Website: walmart
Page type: gifting
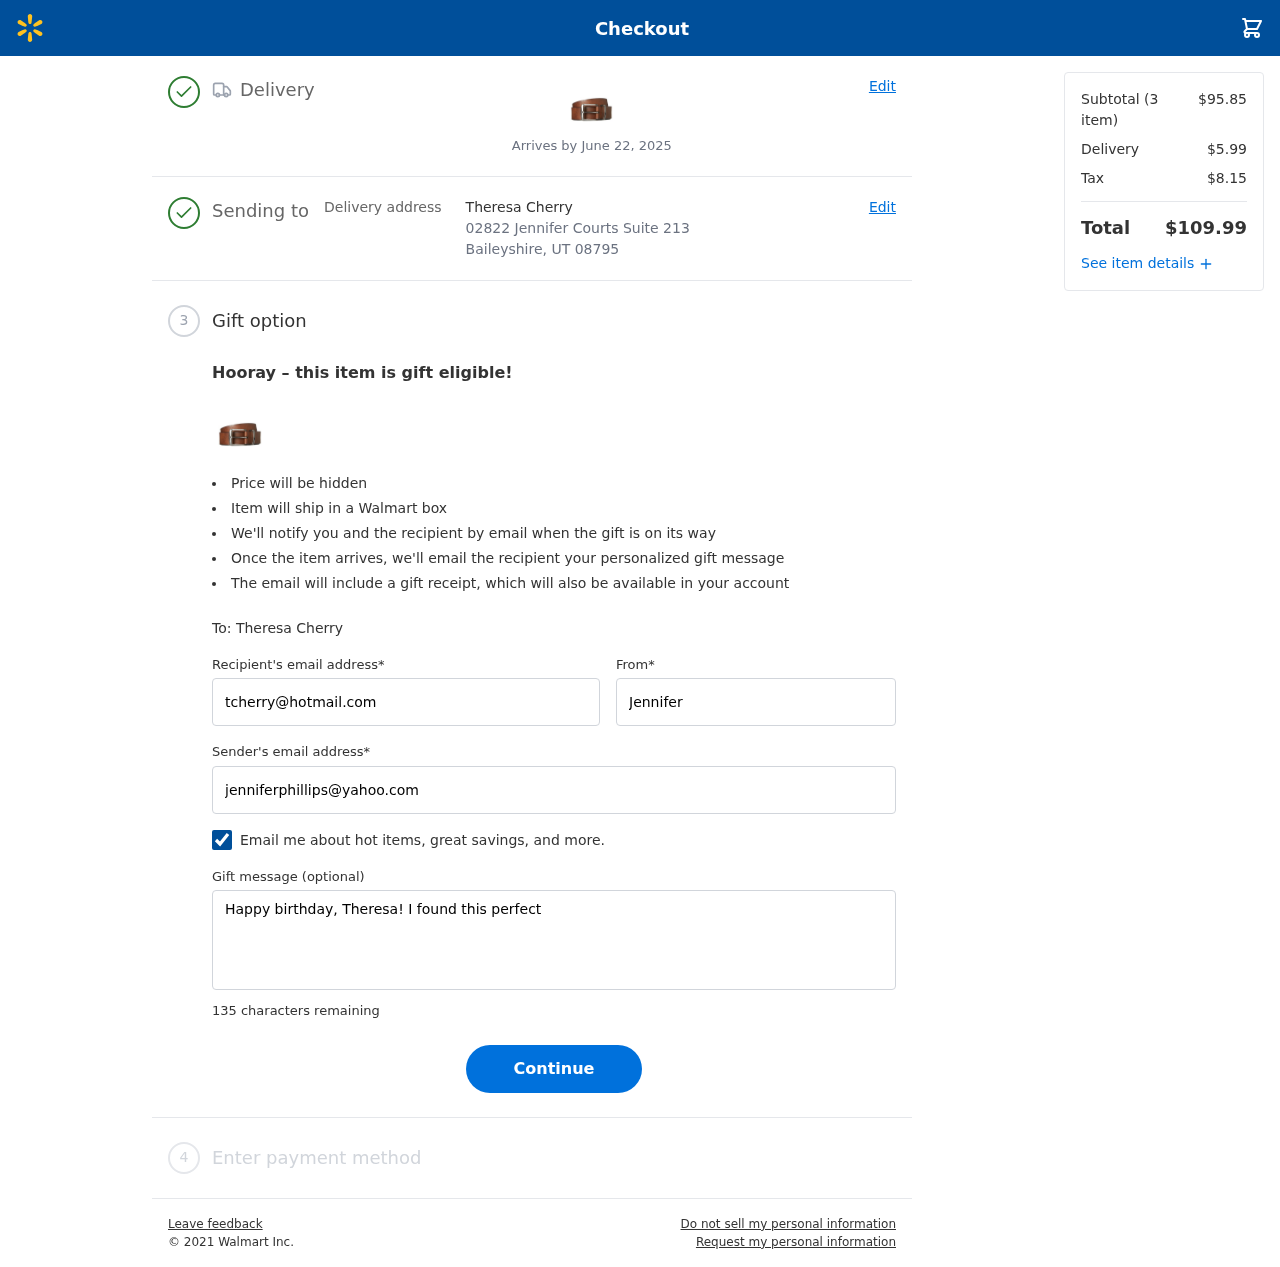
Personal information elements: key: PII_CITY_STATE_ZIP
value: Baileyshire, UT 08795
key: PII_EMAIL
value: jenniferphillips@yahoo.com
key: PII_FIRSTNAME
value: Jennifer
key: PII_GIFT_EMAIL
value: tcherry@hotmail.com
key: PII_GIFT_FULLNAME
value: Theresa Cherry
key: PII_GIFT_MESSAGE
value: Happy birthday, Theresa! I found this perfect belt that I know will complete your favorite outfits. Here’s to another year of style and adventures! Enjoy! - Jennifer
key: PII_STREET
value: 02822 Jennifer Courts Suite 213
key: PII_GIFT_FIRSTNAME
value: Theresa
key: PII_GIFT_LASTNAME
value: Cherry
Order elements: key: ORDER_DELIVERY_DATE
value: Arrives by June 22, 2025
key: ORDER_NUM_ITEMS
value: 3
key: ORDER_SUBTOTAL
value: $95.85
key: ORDER_SHIPPING_COST
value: $5.99
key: ORDER_TAX
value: $8.15
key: ORDER_TOTAL
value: $109.99